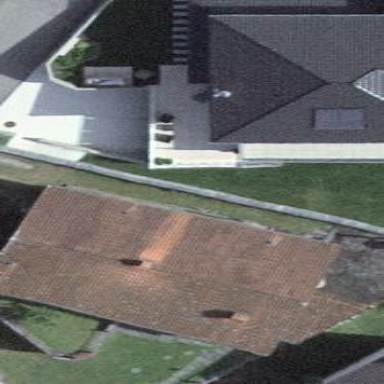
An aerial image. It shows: Detached building with gabled roof.